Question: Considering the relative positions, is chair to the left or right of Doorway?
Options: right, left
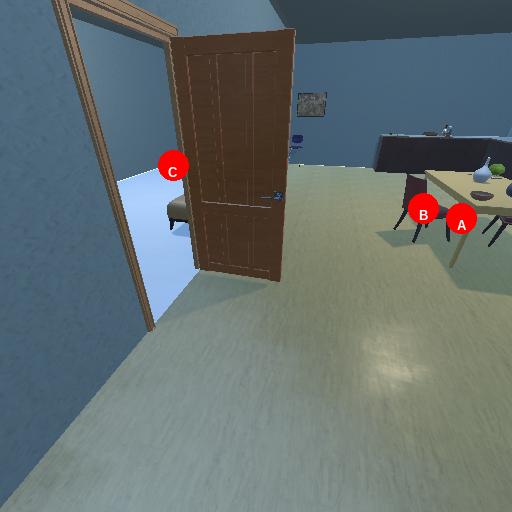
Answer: right